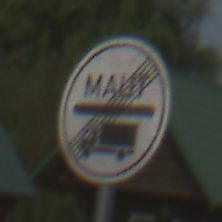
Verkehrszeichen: EndeMautpflicht
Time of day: MorningAfternoon
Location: Outdoor (Nature)
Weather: PartlyCloudy
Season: NotSpecified
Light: Natural